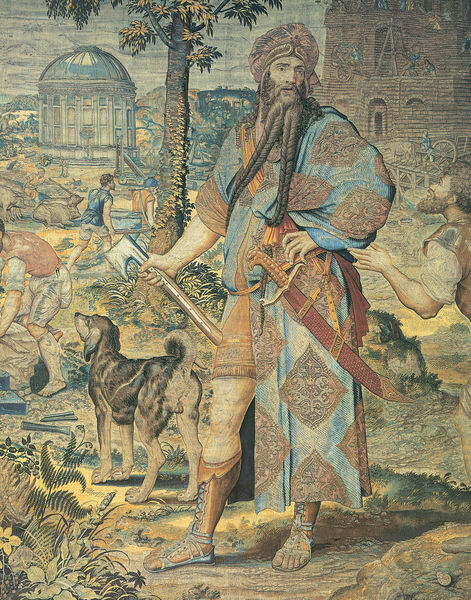
Titel: Die Tapiserien von Sigismund Augustus (Zyklus des Alten Testaments): Die Errichtung des Turms von Babel
Künstler: Michiel Coxcie
Standort: Herstellungsort: Brüssel (EU - B)
Schlagwörter: baum, blau, gemälde, mann, gelb, stadt, zeichnung, haus, hund, bart, kleidung, brücke, stoff, pflanzen, arbeit, bauern, rad, kuppel, gewalt, zopf, ornamente, farn, sandalen, bauer, aufsicht, orientalisch, schwert, säbel, soldat, stiefel, ritter, sandale, axt, dolch, mittelalter, ochse, turban, träger, babel, sultan, rundbau, turmbau, morgenland, meißel, krummschwert